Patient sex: M
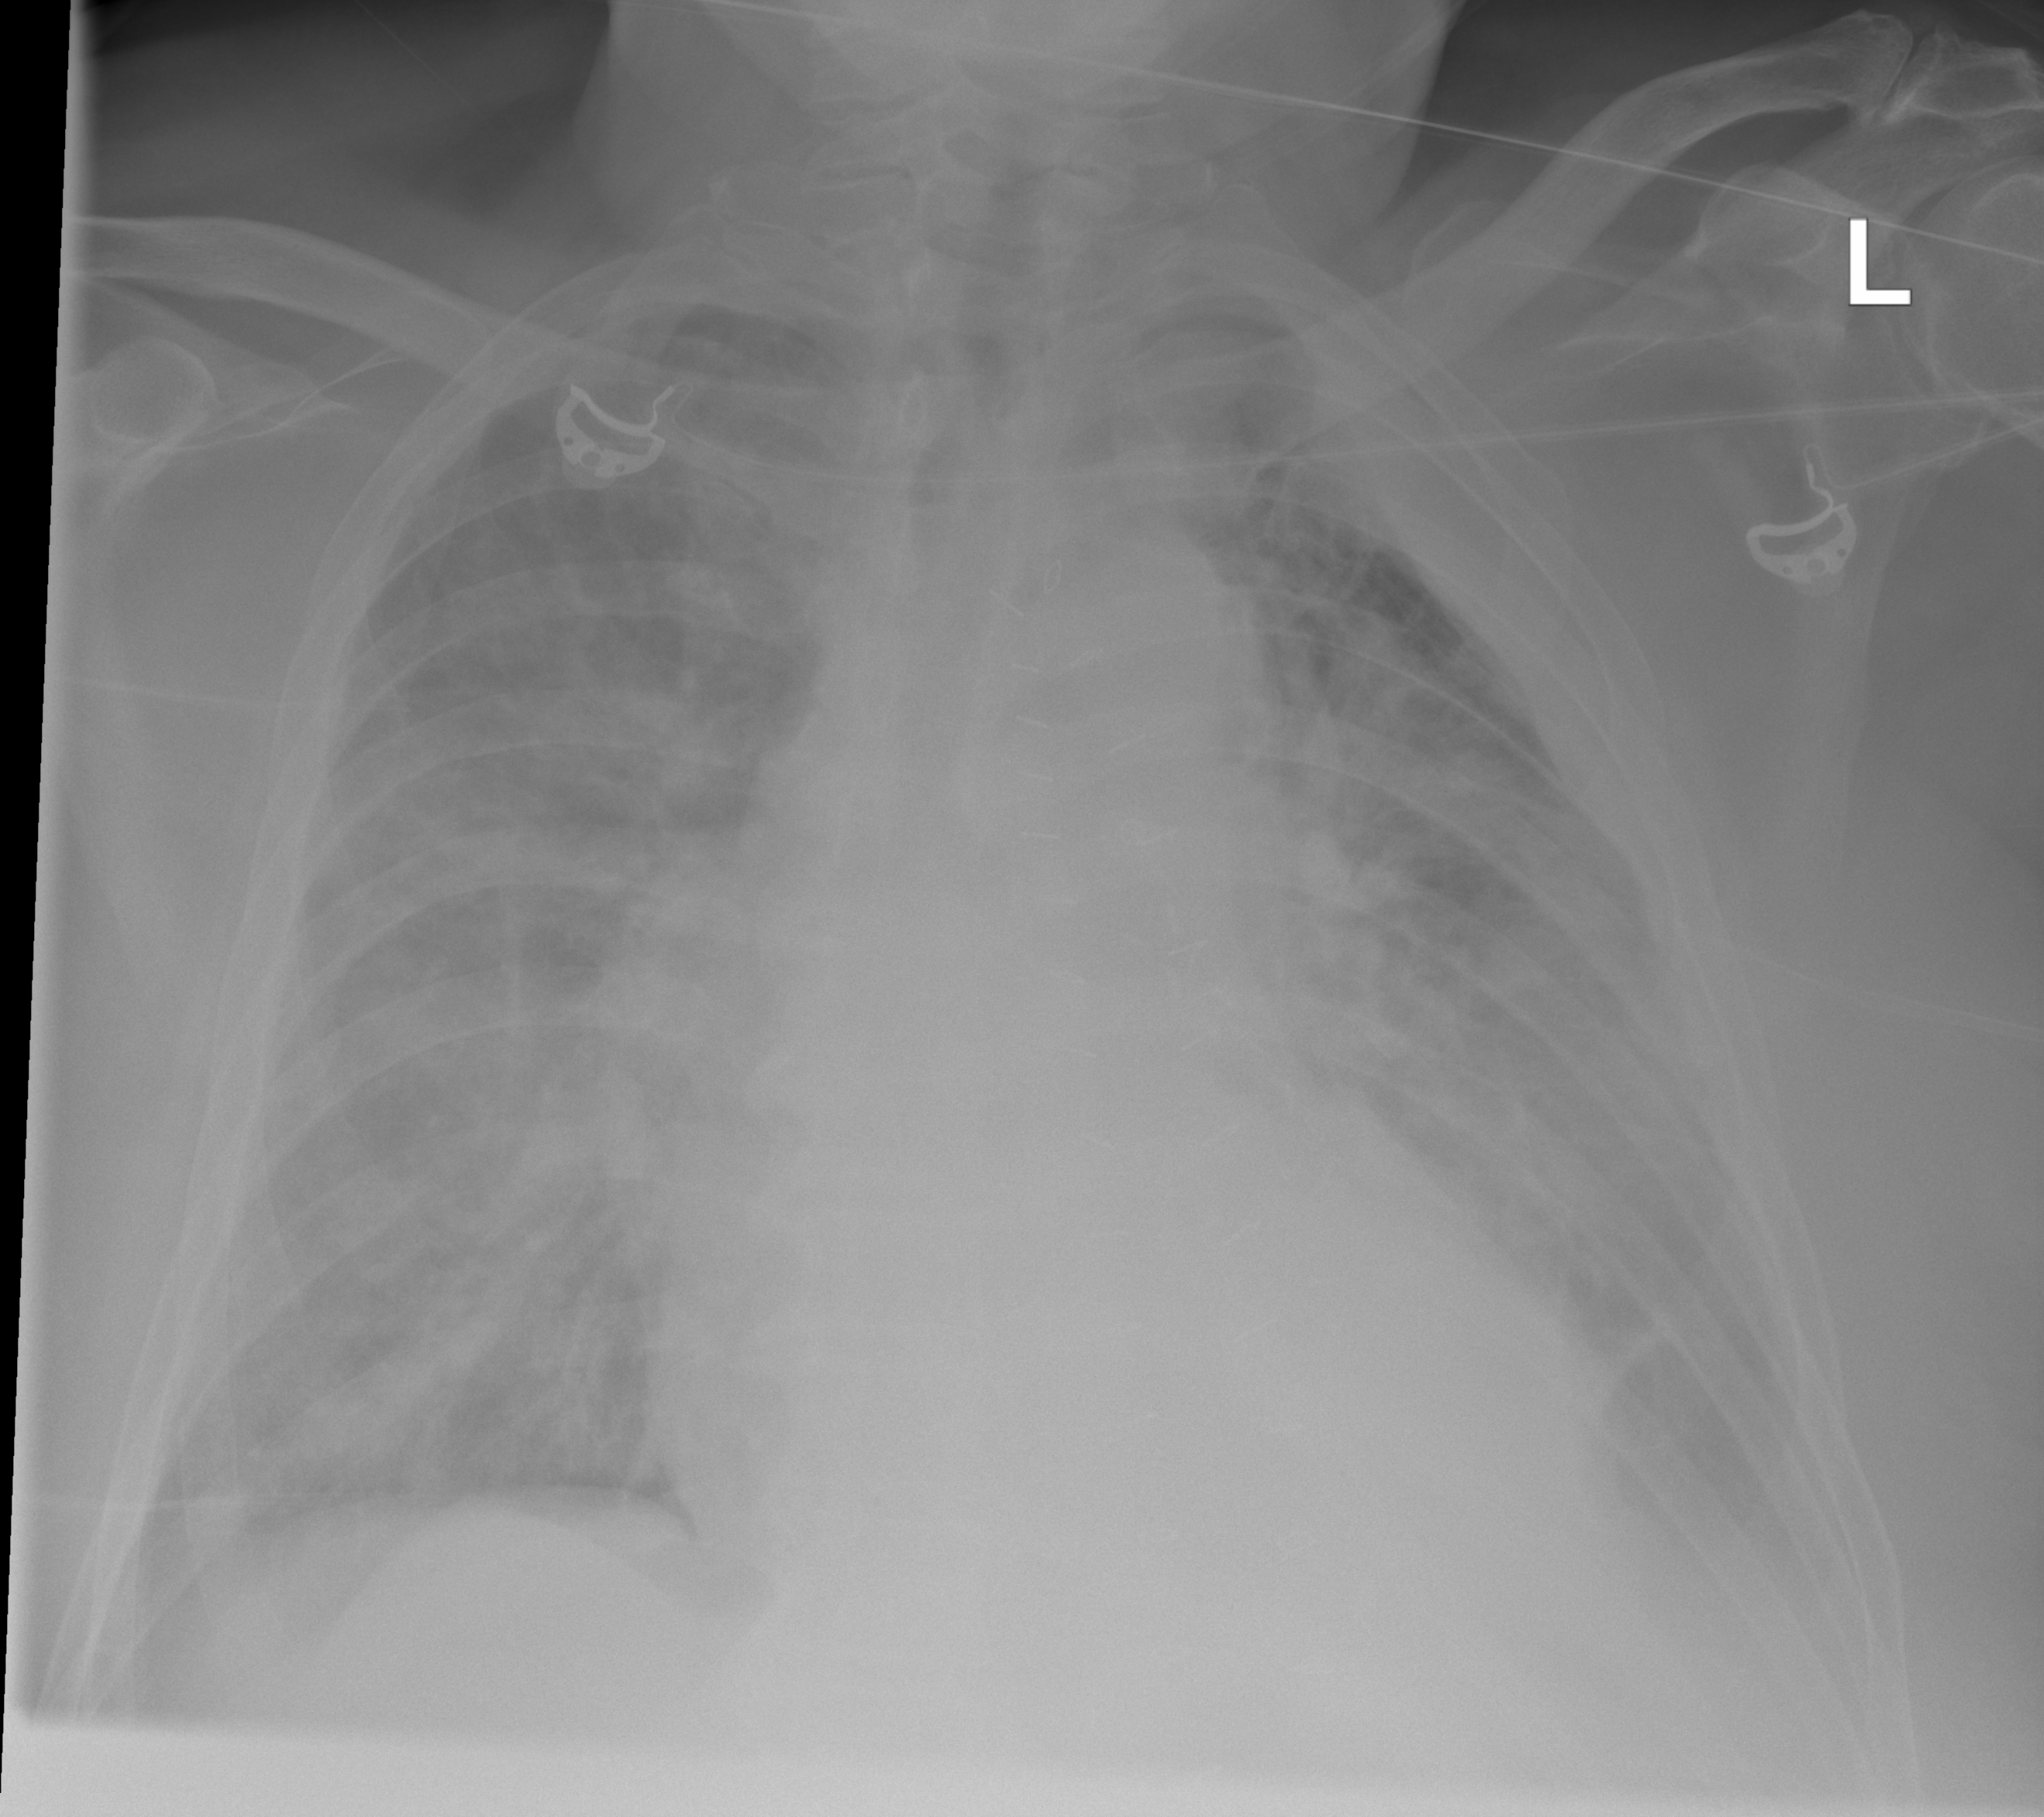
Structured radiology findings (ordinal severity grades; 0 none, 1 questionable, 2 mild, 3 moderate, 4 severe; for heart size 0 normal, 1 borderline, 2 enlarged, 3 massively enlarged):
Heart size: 1
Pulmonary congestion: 2
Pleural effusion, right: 0
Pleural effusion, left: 2
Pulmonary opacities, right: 2
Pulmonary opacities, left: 0
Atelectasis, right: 2
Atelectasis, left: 2